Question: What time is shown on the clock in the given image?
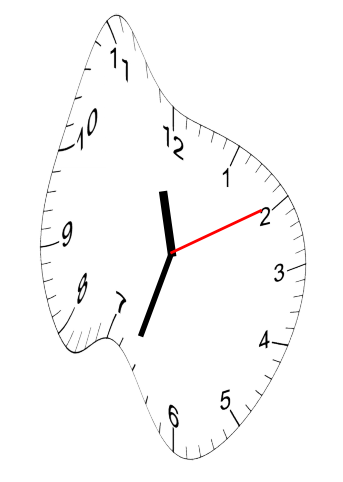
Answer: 11:33:10